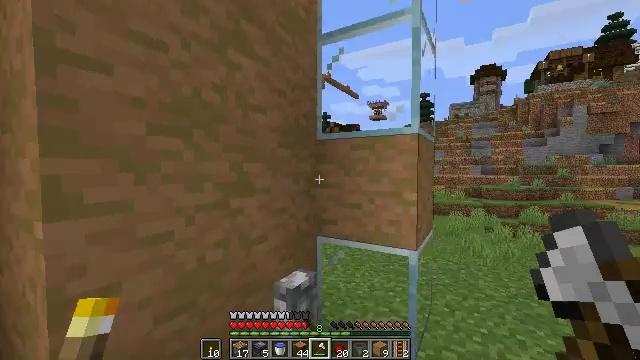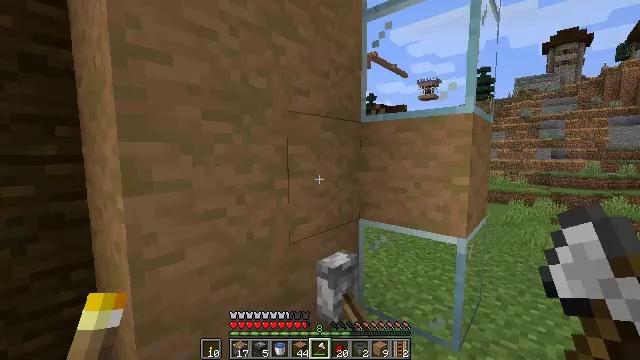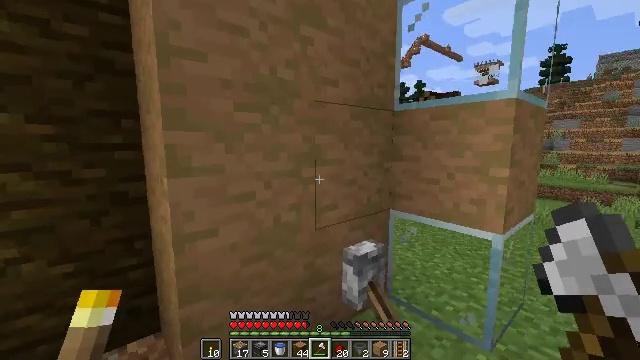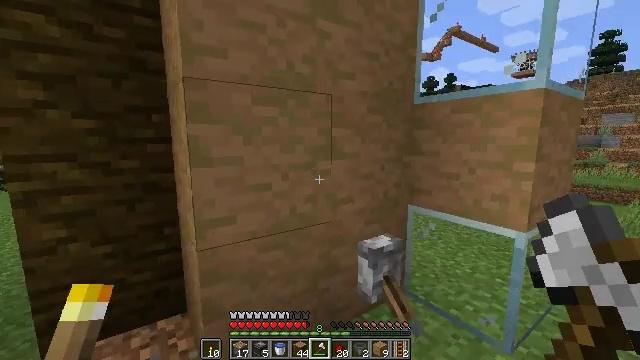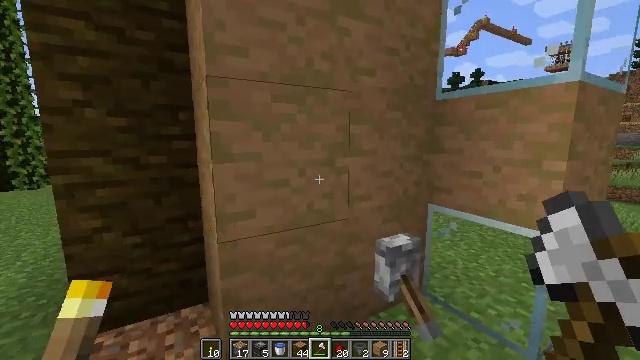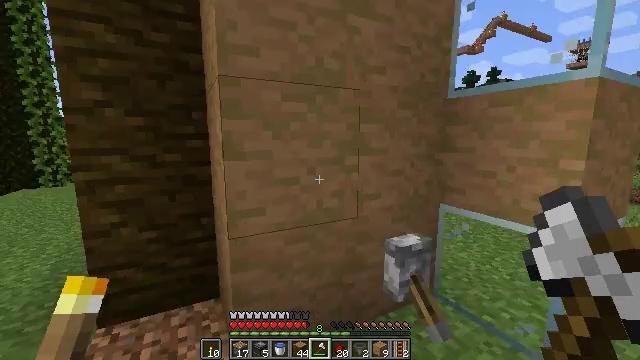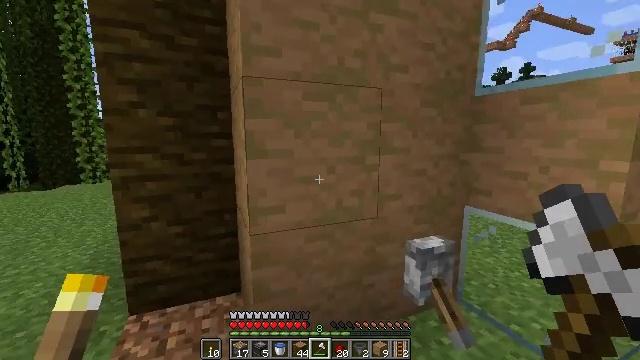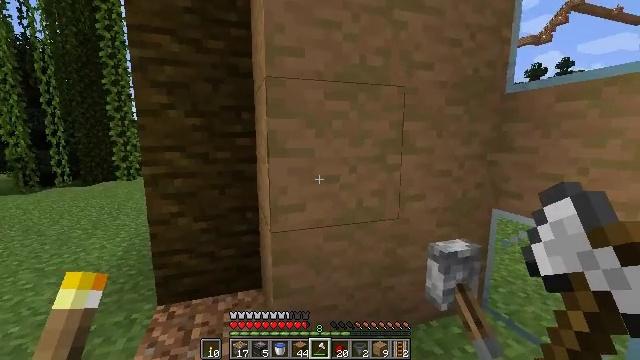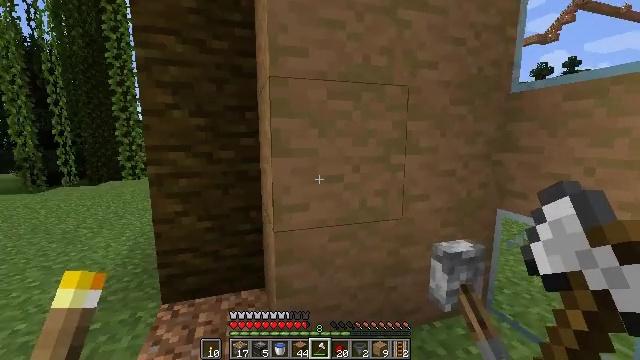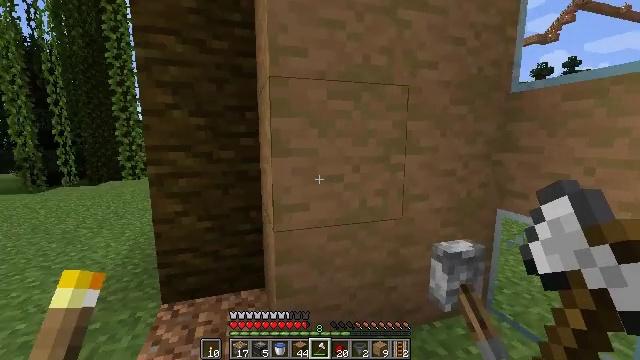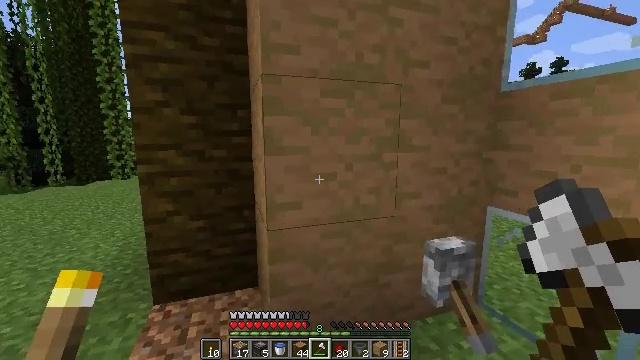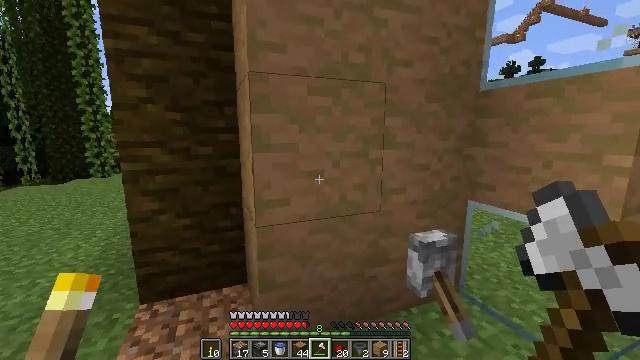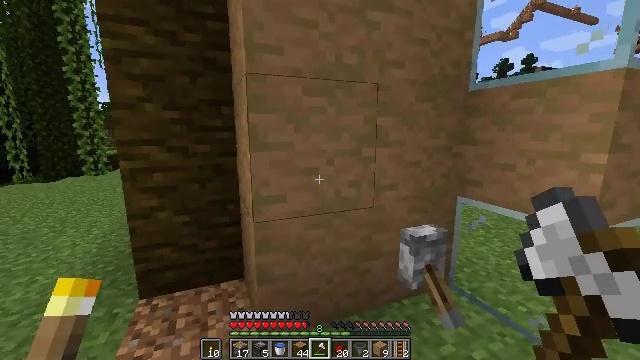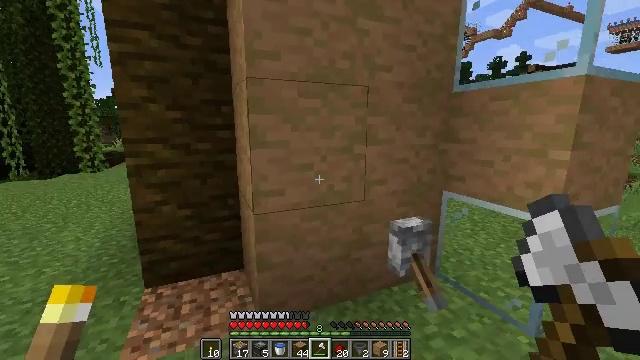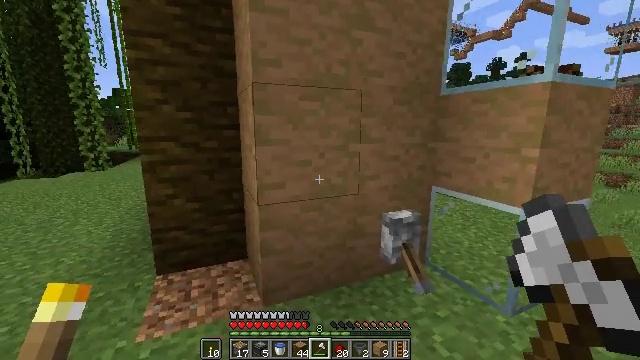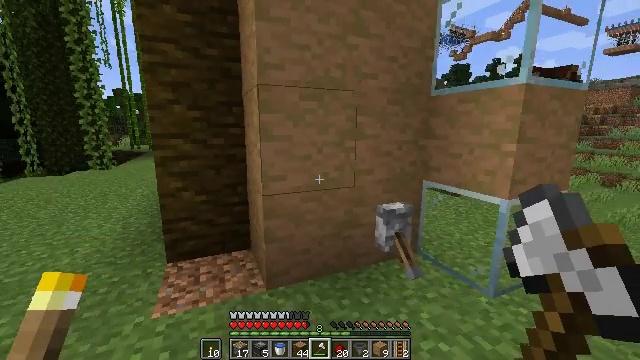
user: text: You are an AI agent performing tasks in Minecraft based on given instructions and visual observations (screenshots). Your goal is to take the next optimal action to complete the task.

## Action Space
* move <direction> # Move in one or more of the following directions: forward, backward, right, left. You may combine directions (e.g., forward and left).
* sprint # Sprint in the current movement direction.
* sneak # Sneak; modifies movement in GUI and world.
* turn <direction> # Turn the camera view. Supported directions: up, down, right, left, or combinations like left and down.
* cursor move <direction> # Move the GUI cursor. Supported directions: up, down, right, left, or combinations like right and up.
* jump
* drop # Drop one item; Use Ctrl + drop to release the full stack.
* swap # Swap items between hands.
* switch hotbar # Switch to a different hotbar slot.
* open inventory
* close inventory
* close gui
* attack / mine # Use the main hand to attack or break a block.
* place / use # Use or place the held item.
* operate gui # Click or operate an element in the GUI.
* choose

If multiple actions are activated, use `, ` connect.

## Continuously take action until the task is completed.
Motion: motion action
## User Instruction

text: Collect the stripped jungle log from the tree.
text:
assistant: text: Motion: turn left and down
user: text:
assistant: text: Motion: turn left and down
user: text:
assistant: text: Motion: turn left
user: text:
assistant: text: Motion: turn left
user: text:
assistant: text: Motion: turn left
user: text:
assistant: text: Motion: turn left
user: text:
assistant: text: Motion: turn left
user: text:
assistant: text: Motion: no_op
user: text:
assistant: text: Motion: no_op
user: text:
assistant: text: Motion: turn right
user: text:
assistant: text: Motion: move back, turn right
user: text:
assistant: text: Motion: move back, turn right
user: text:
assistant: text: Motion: move back
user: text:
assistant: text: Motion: move back
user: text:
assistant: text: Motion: move back
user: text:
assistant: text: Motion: move back, turn right and up
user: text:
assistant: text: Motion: move back, turn right and up
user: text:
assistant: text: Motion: move back, turn right and up
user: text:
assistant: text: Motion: move back, turn right and up
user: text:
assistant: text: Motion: move back, turn up
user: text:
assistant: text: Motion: move back, turn up
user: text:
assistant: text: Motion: move back and move left, turn right and up
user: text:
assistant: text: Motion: move back and move left, turn right and up
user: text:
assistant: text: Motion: move left, turn right
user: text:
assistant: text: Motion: move left
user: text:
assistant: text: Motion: move left
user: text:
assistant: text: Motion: no_op
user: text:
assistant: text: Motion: move forward
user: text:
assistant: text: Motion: move forward
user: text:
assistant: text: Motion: move forward, turn down